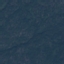
Land use / land cover: Forest